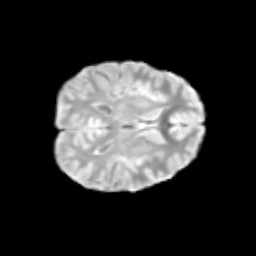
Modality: T2w
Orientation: axial
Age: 13
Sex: male
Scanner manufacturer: siemens
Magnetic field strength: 3 T
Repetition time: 3.8 s
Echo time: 0.07 s